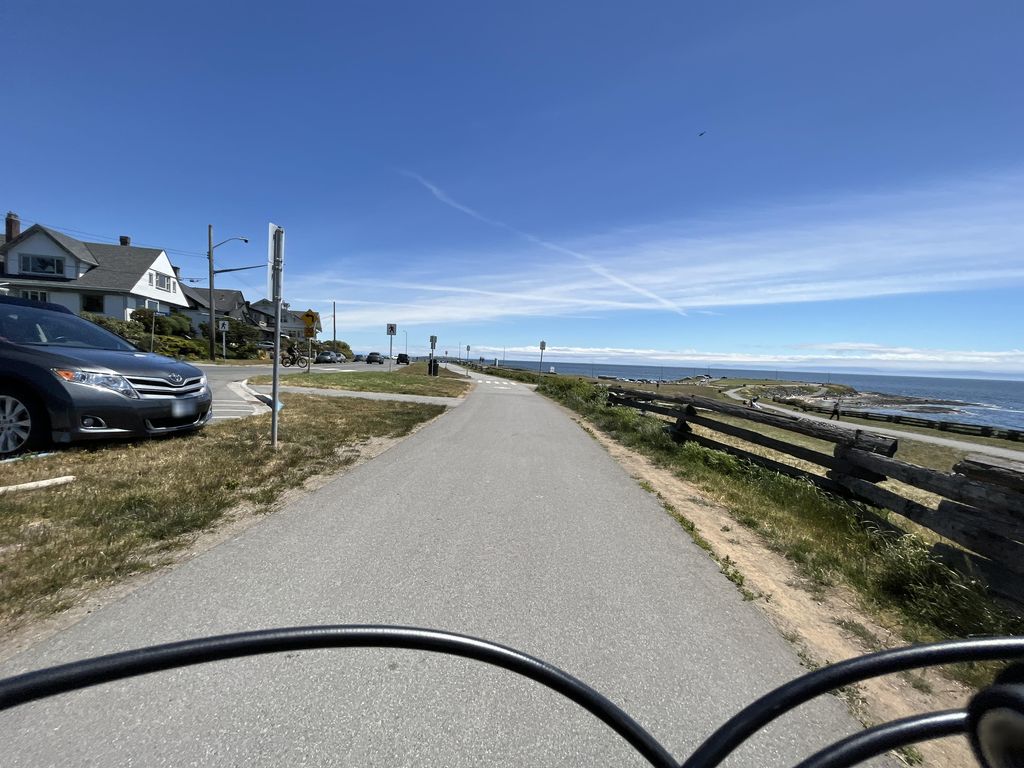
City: victoria